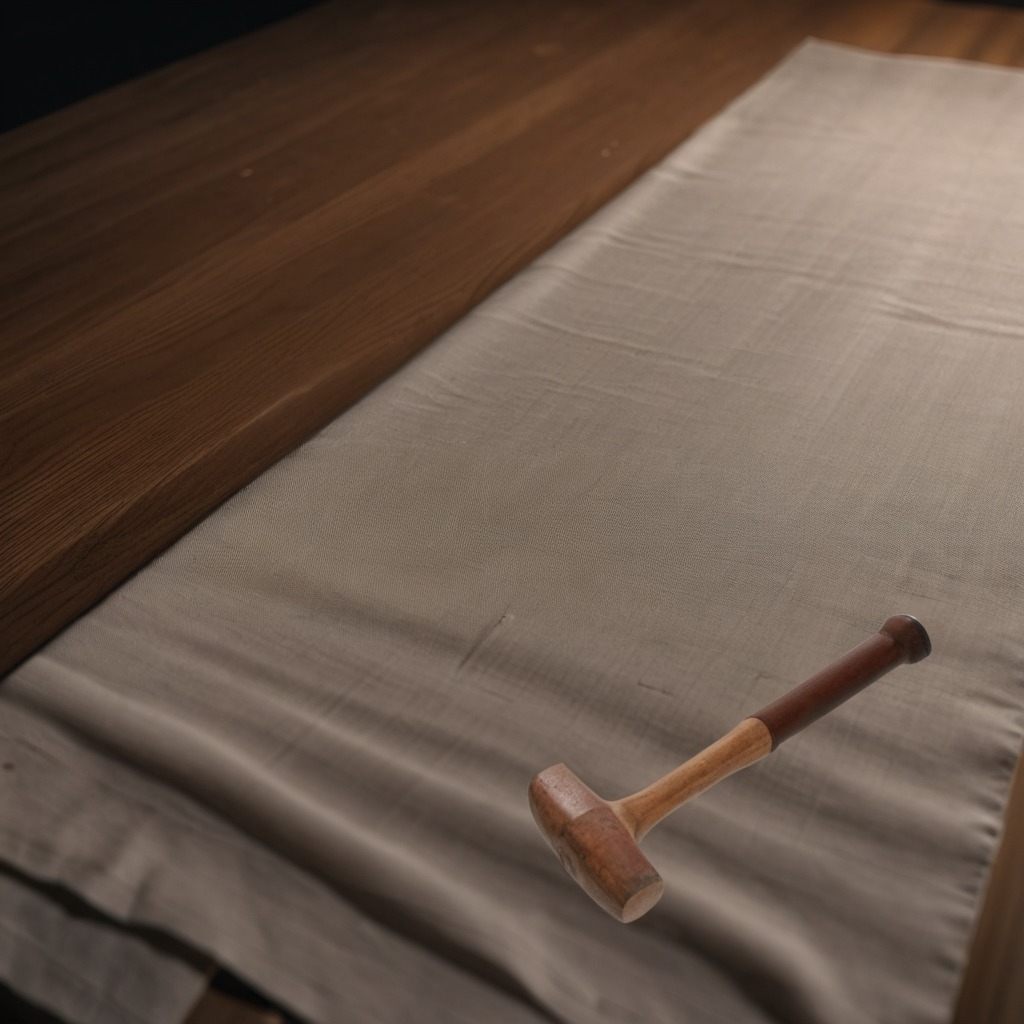
A hammer lies on the wooden table.